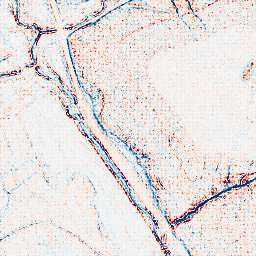
Category: edge_preserving
Decomposition family: bilateral
Decomposition parameters: d: 5
sigma_color: 75
sigma_space: 75
Upsampling method: sinc_hamming
Upsampling parameters: scale: 8
kernel_size: 8
Upsampling scale: 8